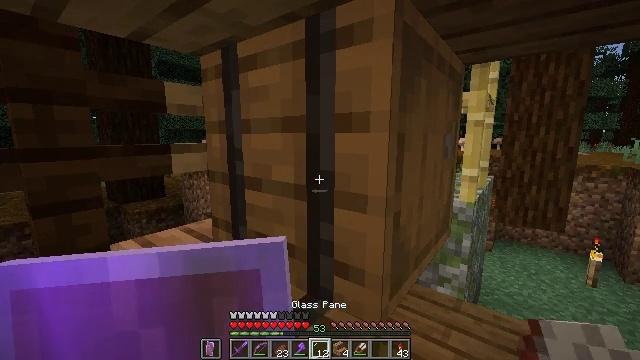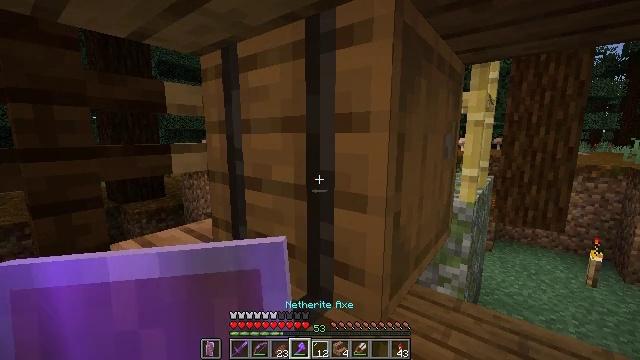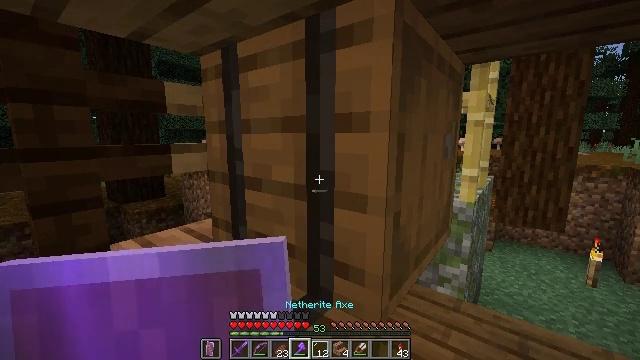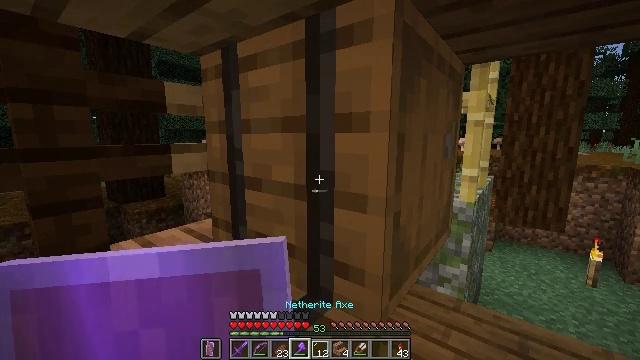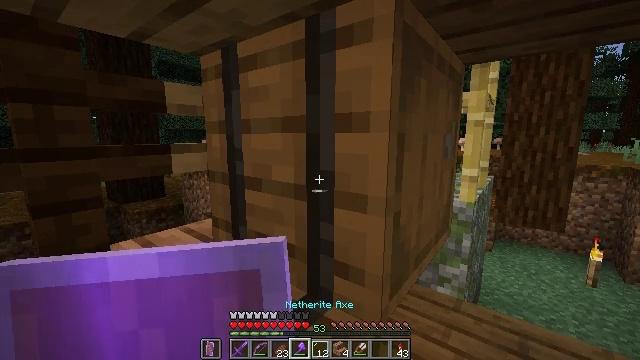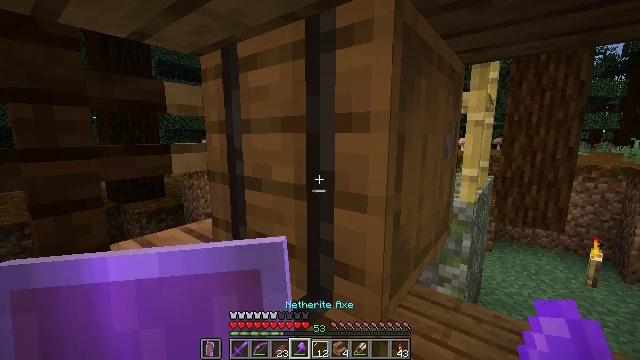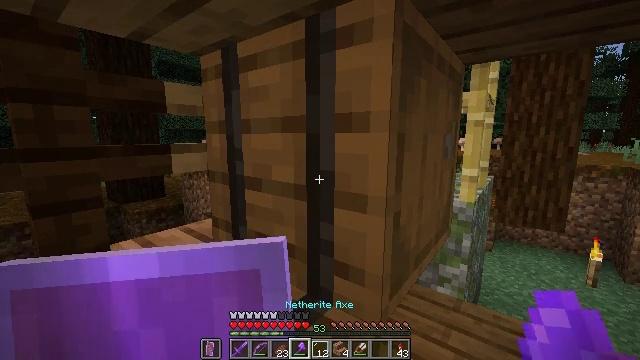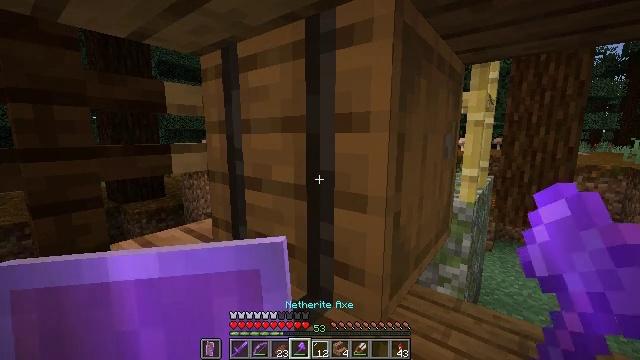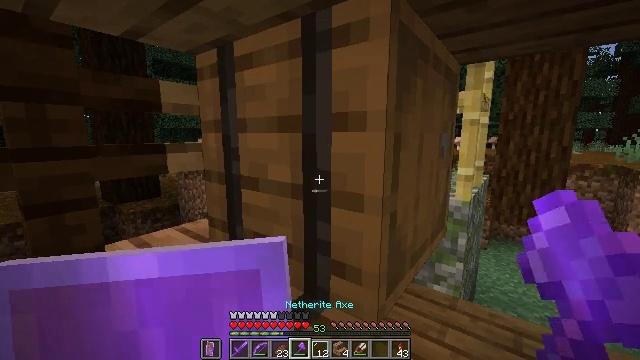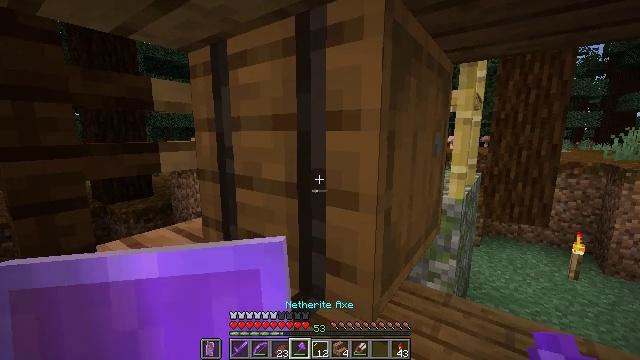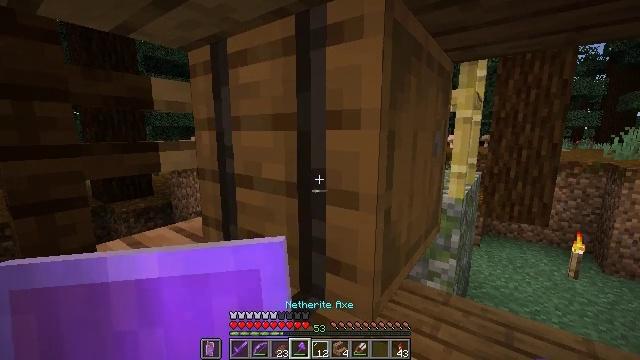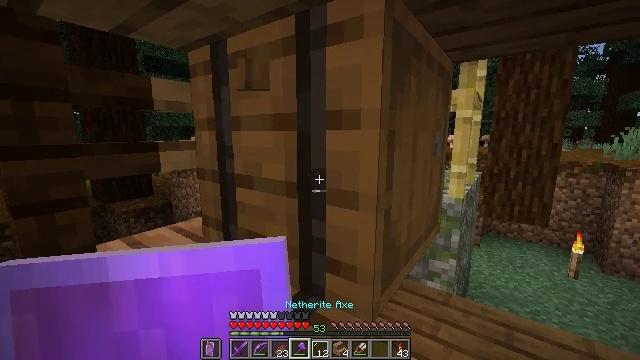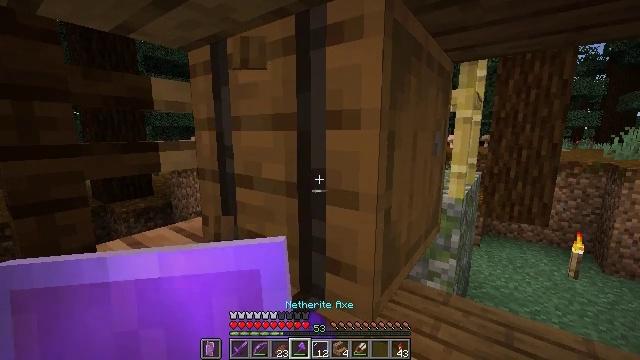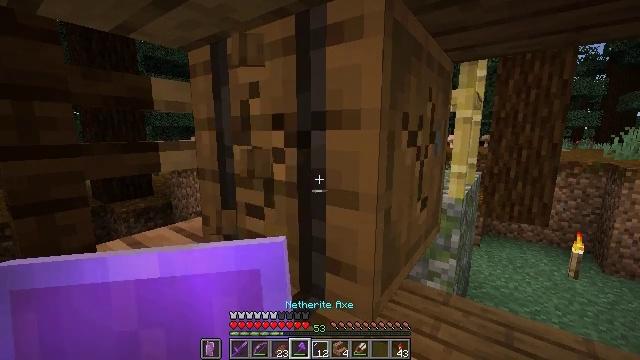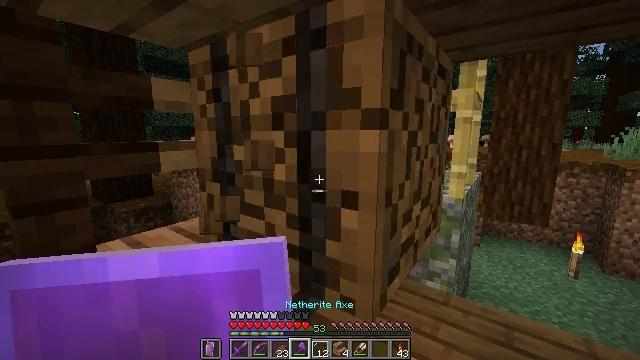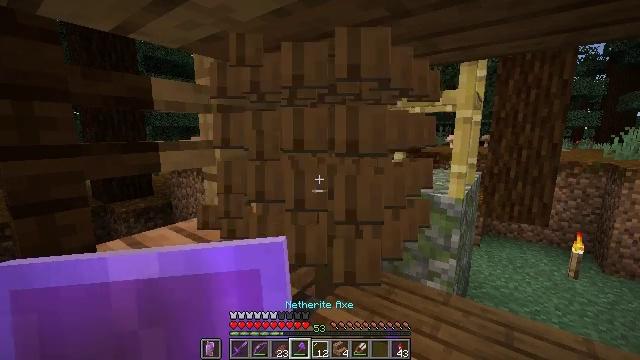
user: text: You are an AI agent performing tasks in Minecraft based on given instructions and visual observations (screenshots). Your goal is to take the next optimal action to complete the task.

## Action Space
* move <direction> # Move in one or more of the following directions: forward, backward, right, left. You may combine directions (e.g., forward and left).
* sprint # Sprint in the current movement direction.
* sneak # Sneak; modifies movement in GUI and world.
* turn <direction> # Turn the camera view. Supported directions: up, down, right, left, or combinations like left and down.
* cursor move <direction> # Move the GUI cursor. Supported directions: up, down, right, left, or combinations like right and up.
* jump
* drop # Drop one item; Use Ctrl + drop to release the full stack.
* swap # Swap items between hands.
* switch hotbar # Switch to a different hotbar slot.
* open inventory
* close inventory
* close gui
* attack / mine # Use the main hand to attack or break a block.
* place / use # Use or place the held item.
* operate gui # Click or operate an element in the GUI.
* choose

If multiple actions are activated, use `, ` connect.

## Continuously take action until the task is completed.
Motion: motion action
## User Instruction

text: Retrieve the barrel for inventory use.
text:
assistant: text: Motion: no_op
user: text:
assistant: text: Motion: no_op
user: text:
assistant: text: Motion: no_op
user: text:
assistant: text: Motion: no_op
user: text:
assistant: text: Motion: no_op
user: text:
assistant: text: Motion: no_op
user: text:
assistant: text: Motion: no_op
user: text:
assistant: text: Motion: no_op
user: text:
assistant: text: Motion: turn right
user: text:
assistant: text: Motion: no_op
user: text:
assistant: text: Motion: attack / mine
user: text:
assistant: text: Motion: attack / mine
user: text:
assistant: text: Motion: attack / mine
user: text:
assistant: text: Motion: attack / mine
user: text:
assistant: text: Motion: attack / mine
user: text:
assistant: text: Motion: no_op
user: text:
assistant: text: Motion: no_op
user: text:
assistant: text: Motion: no_op
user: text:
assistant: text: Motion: no_op
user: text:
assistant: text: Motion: no_op
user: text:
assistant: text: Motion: move forward
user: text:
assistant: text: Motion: move forward and move right
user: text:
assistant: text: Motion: move forward and move right, turn left
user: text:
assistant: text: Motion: move forward and move right, turn left and down
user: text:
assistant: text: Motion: move forward and move right, turn left
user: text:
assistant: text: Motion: move forward and move right, turn left
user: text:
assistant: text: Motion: move forward and move right, turn left
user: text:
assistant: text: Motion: move forward and move right, turn left
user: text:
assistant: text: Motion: move forward and move right, turn left
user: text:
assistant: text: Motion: move forward, turn left and down